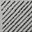
Piece: xx